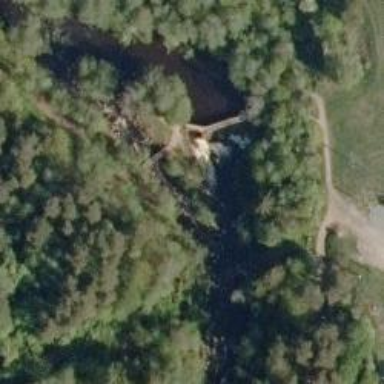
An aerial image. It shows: Path leading to bridge.